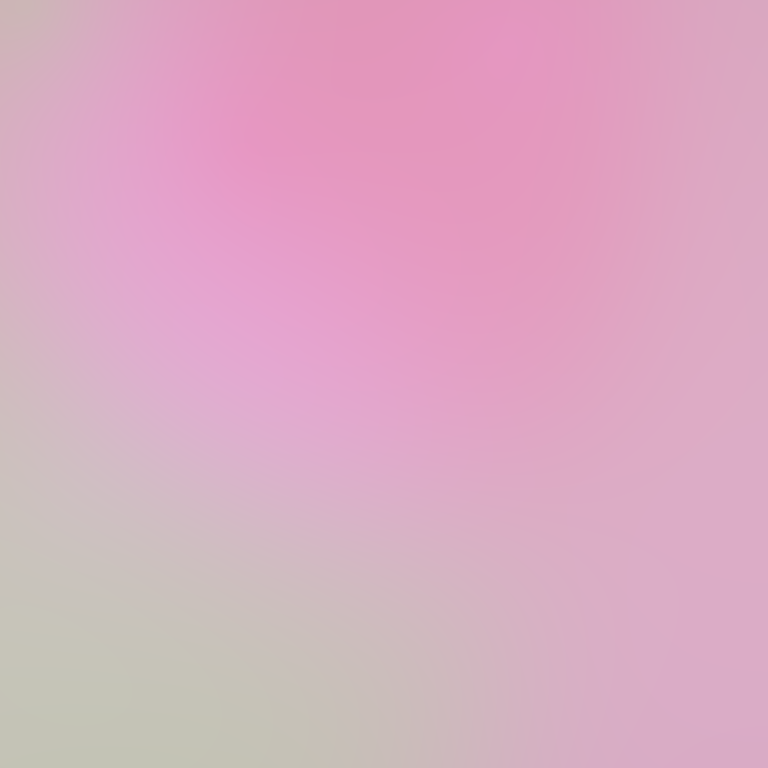
Abstract light effect, smooth gradient from soft pink to pale green, serene atmosphere, diffuse light, no room, no furniture, no objects.